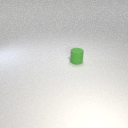
small green rubber cylinder